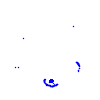
Particle: electron